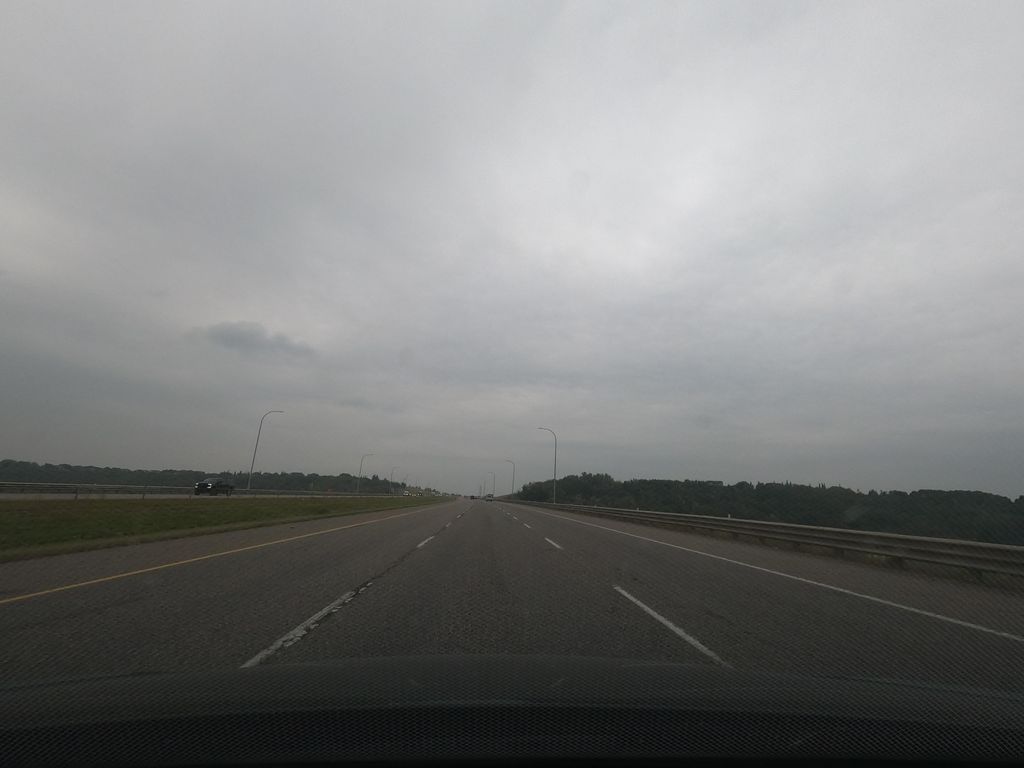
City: calgary